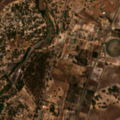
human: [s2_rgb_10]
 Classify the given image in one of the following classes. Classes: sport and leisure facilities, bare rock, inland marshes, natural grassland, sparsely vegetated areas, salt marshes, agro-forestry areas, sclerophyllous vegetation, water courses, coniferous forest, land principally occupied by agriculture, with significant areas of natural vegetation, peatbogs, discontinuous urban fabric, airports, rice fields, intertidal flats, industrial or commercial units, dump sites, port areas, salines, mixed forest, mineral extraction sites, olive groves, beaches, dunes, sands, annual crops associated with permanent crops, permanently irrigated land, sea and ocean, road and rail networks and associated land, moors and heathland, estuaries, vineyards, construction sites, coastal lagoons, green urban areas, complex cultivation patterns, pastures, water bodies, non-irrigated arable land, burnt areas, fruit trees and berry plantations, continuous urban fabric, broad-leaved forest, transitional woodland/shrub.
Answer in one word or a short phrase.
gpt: permanently irrigated land, complex cultivation patterns, land principally occupied by agriculture, with significant areas of natural vegetation, coniferous forest, mixed forest, transitional woodland/shrub